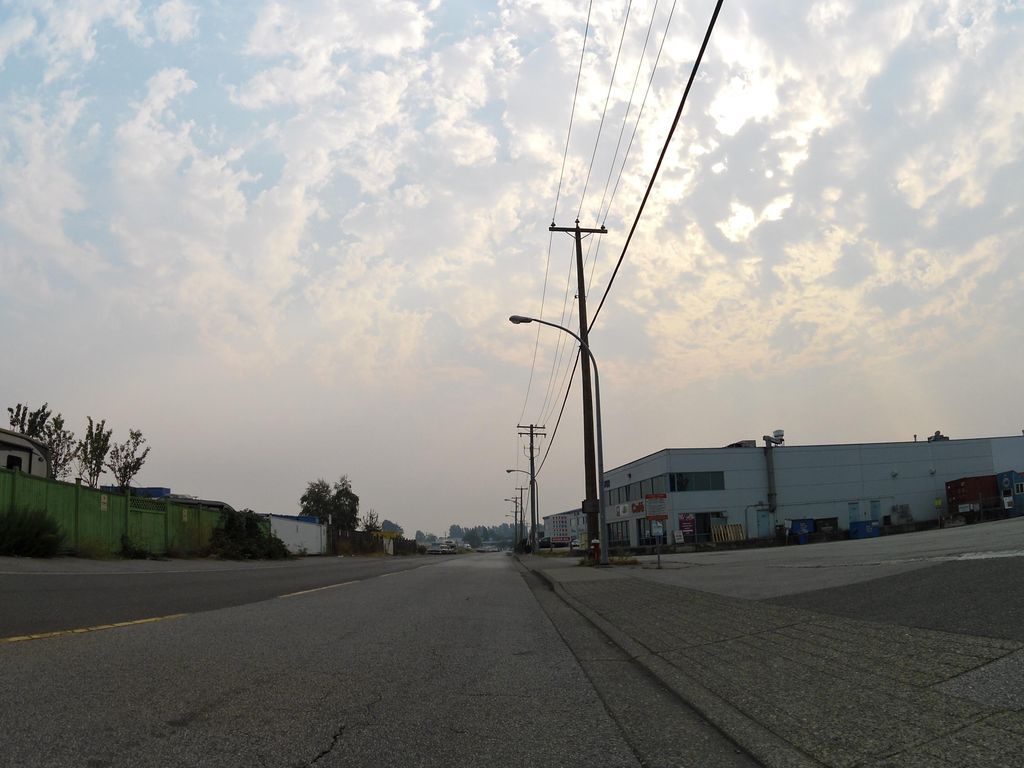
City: vancouver